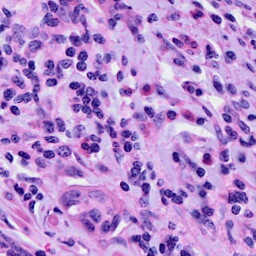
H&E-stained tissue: Cervix